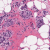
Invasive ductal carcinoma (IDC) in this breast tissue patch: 1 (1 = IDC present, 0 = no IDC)